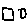
Label: square